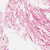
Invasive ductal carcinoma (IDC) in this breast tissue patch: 0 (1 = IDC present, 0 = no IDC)